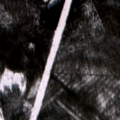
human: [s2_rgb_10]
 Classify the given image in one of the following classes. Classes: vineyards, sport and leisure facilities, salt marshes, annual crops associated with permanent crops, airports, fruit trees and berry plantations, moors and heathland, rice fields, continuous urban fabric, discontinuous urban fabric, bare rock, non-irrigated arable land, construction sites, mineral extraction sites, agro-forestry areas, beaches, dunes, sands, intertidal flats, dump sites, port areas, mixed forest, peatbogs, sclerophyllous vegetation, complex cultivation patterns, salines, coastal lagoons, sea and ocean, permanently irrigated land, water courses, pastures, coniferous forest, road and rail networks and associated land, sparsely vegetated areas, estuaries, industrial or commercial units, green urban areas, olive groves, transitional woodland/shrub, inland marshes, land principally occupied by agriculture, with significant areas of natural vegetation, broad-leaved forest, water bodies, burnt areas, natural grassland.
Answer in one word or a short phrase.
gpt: broad-leaved forest, coniferous forest, mixed forest, transitional woodland/shrub